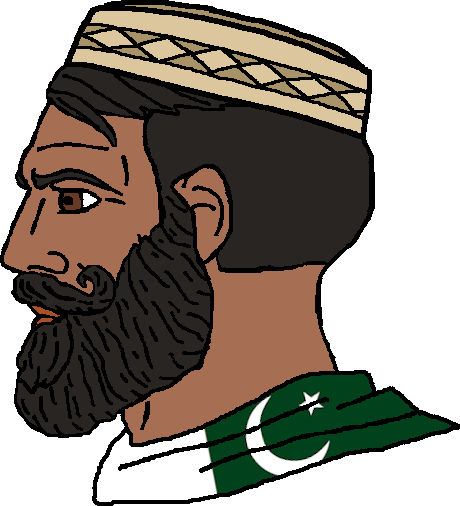
Label: 4_Yes_Chad